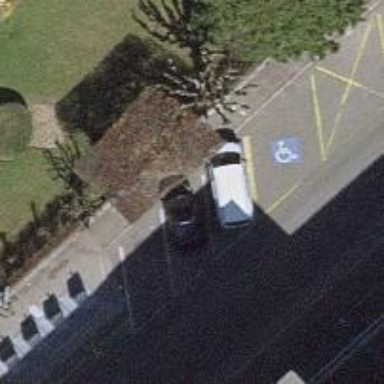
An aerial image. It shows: Street-side parking area with diagonal orientation.